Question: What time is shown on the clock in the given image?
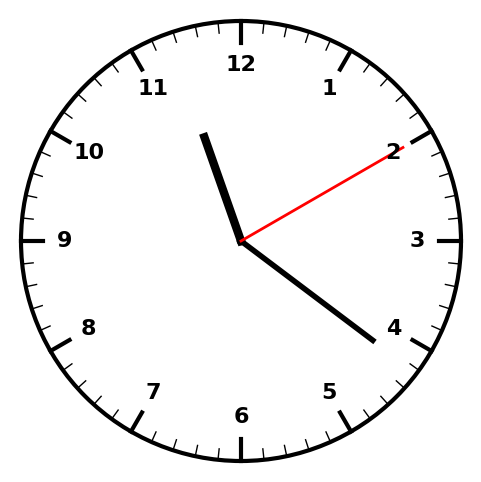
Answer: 11:21:10